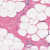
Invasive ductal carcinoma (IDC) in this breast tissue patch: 0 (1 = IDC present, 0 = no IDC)